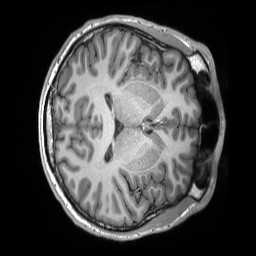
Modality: T1w
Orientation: axial
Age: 25
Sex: male
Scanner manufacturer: siemens
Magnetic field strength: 3 T
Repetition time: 2.3 s
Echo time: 0.00298 s